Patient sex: M
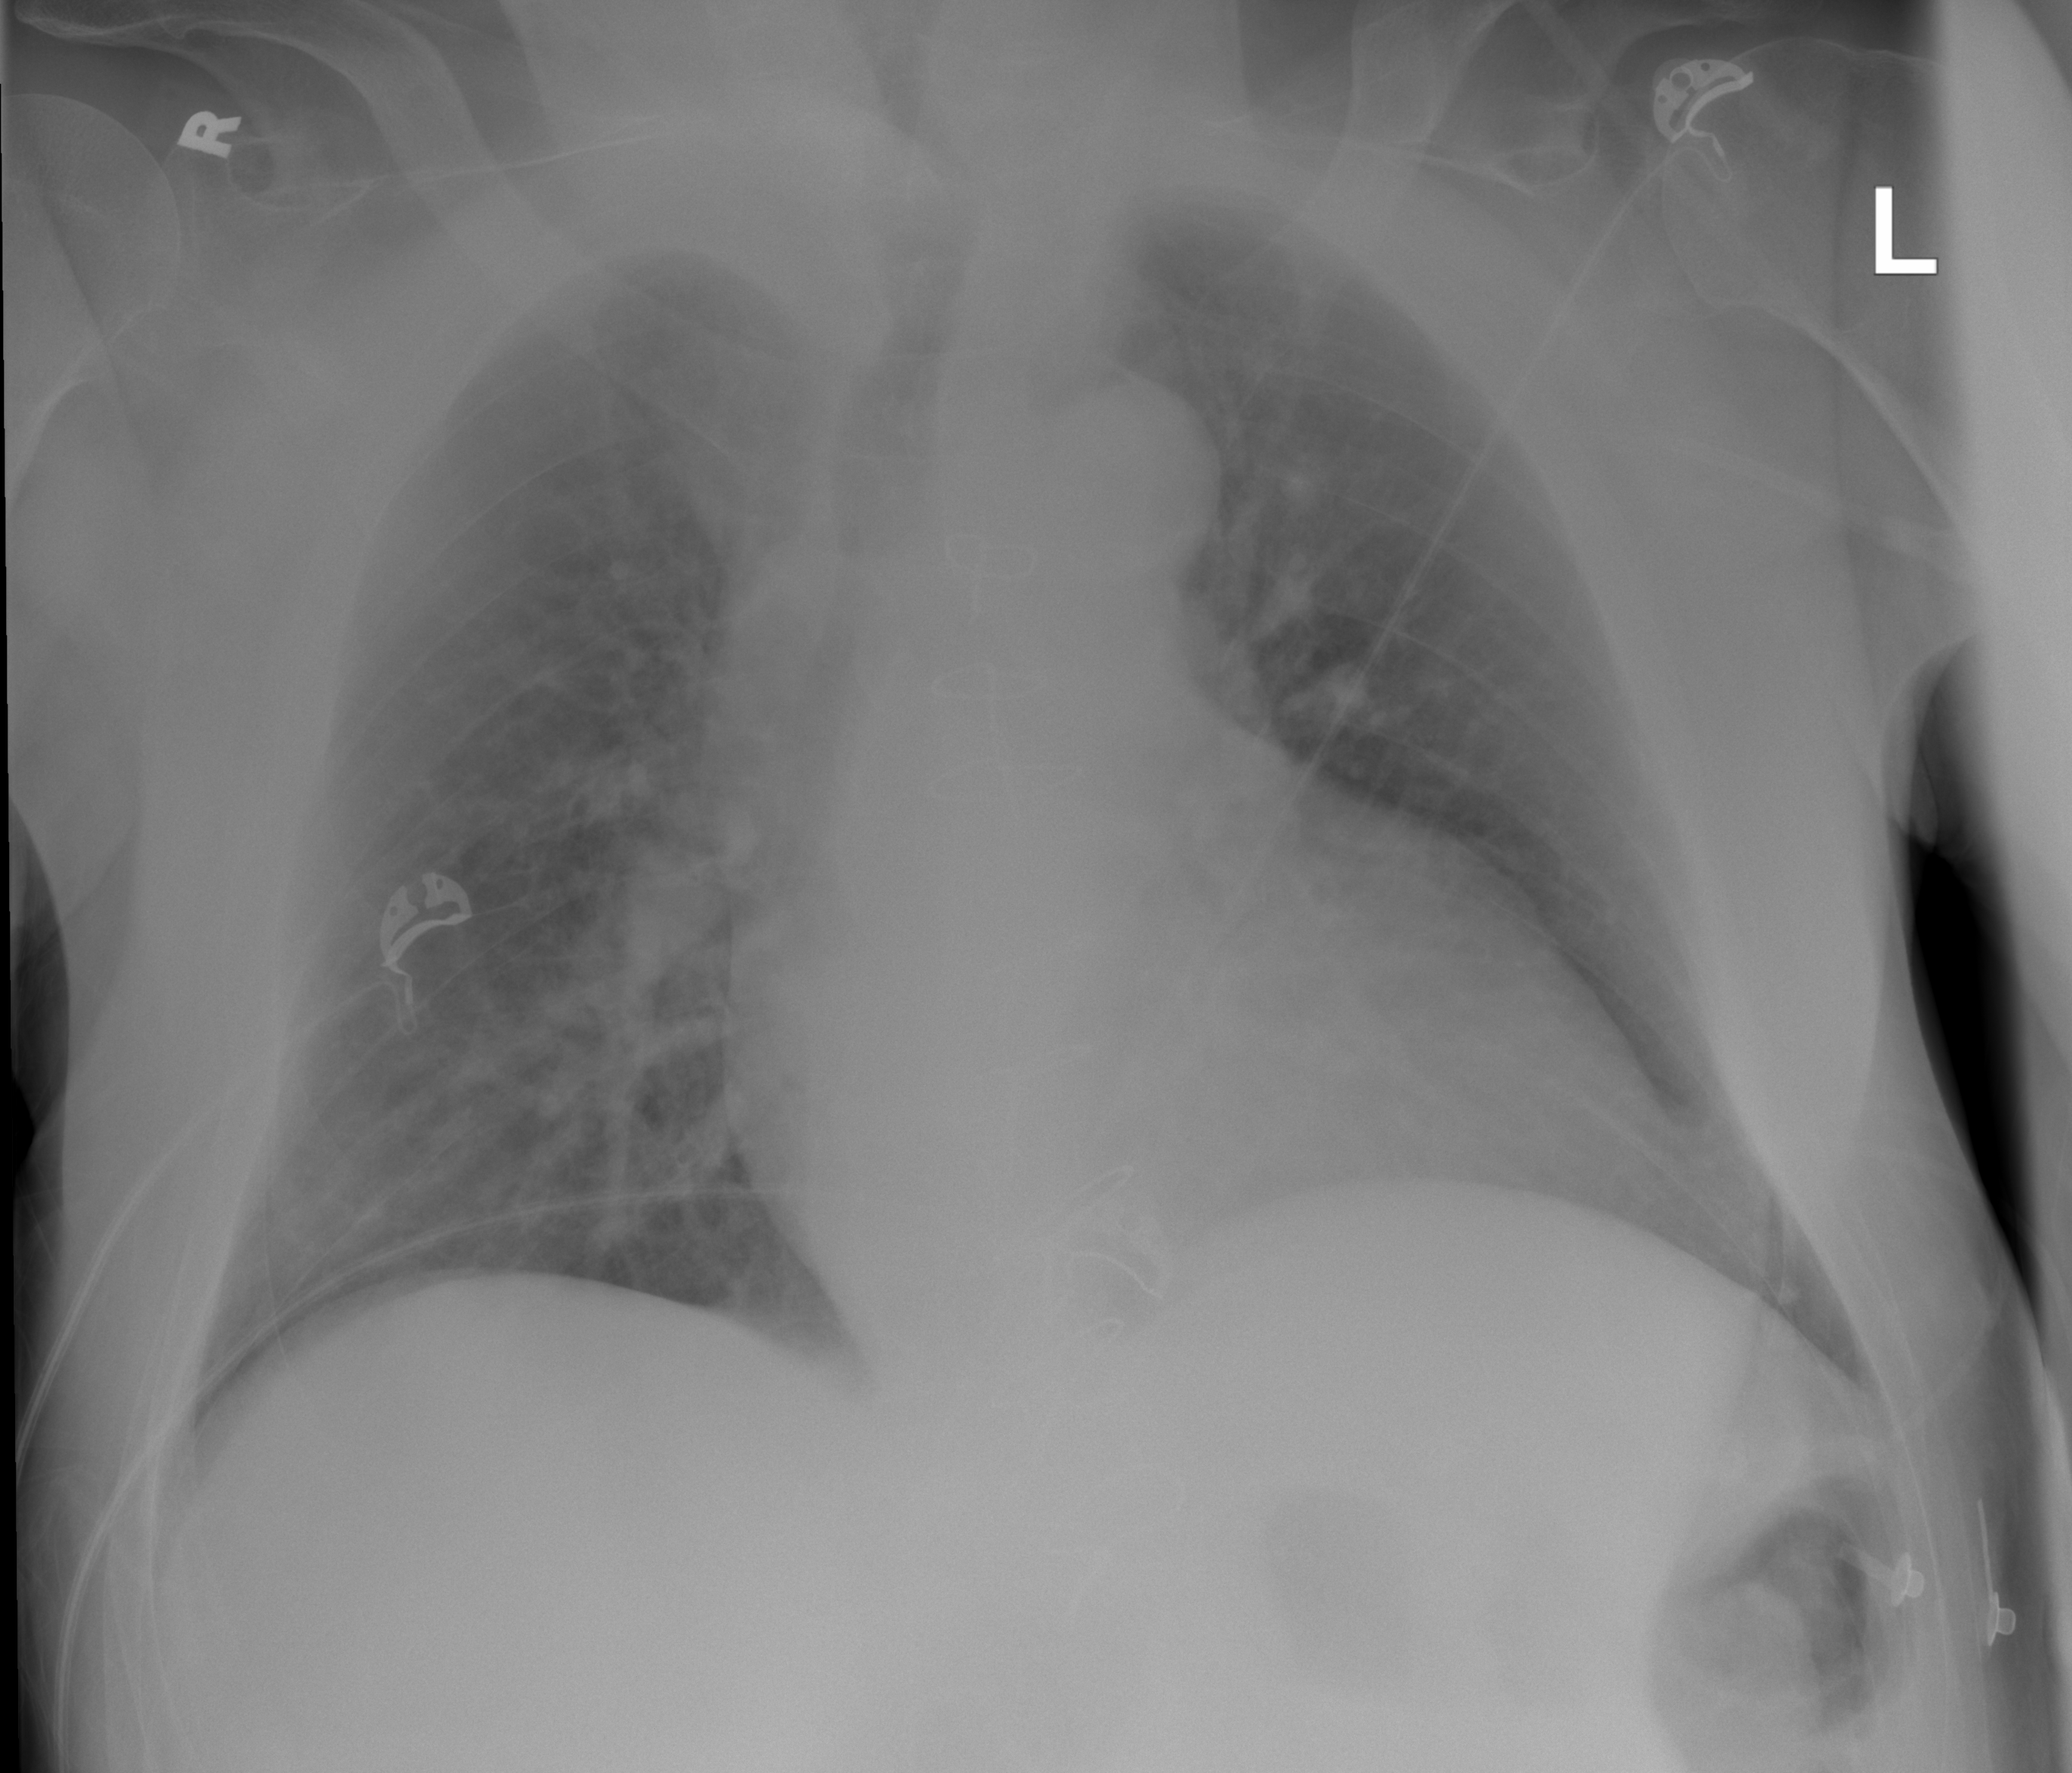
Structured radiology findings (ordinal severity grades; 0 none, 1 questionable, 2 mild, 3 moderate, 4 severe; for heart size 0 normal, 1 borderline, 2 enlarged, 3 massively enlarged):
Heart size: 2
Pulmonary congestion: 2
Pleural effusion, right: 0
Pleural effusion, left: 0
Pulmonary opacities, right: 0
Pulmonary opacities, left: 0
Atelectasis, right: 0
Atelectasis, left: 0